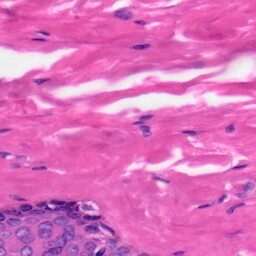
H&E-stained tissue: Skin